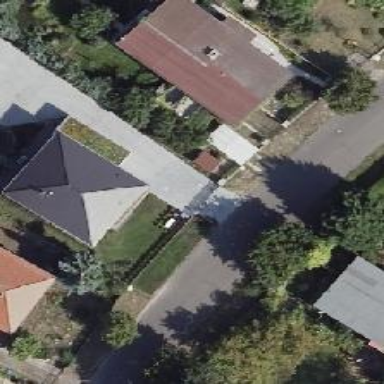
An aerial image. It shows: Driveway.